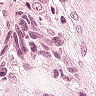
Metastatic tissue present: yes